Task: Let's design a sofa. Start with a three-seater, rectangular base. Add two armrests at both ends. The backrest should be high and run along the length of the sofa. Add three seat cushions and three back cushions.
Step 336:
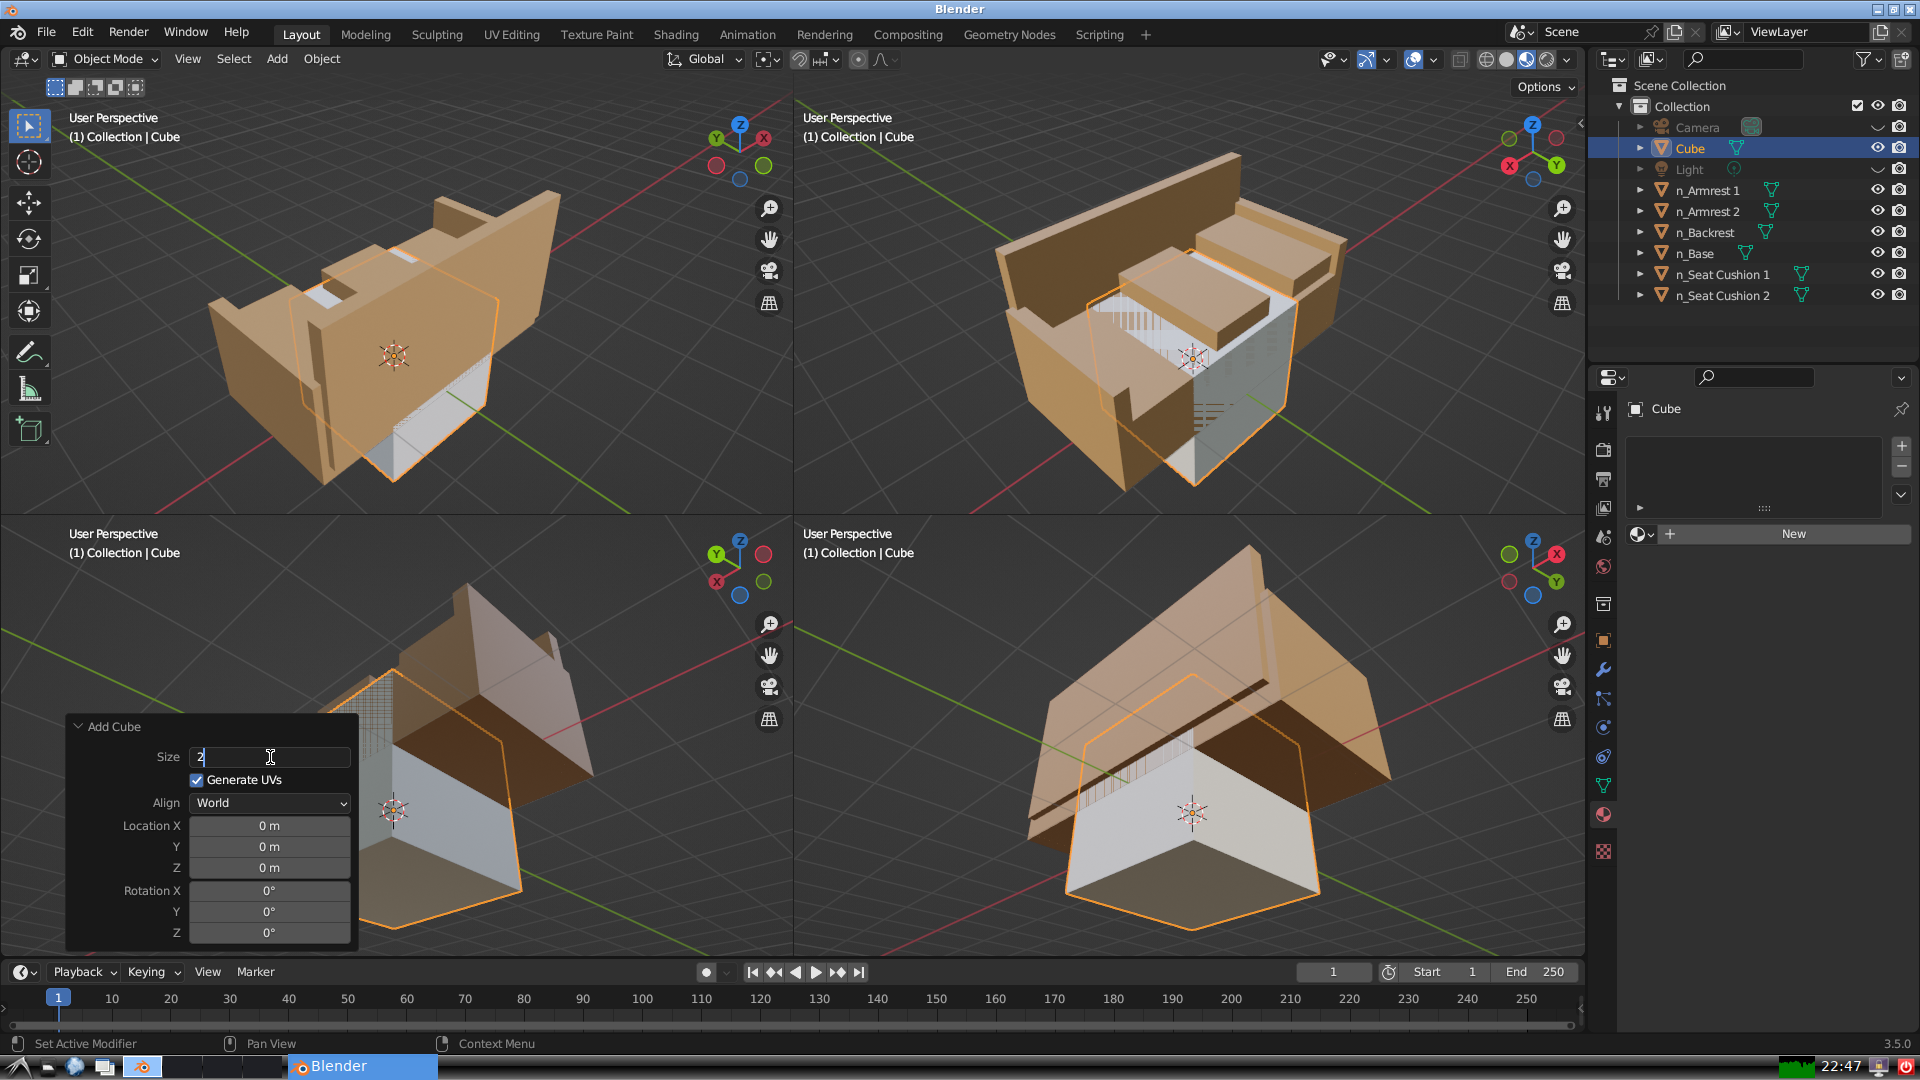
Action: {"key_press": ['Return']}